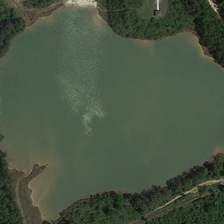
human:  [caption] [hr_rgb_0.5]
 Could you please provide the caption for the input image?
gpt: many green trees are around an irregular pond .

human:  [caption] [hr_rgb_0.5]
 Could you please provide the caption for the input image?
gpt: many green trees are around an irregular pond .

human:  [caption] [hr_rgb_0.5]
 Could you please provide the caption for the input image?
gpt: the water in the pool is blue trees are green .

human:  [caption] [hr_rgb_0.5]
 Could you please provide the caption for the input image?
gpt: there are a lot of trees around a green pool .

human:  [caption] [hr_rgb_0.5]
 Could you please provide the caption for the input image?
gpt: there are a lot of trees around a green pool .